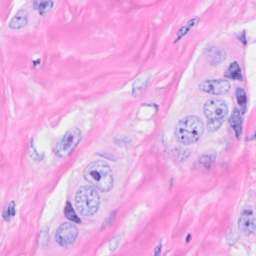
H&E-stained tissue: Breast